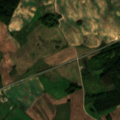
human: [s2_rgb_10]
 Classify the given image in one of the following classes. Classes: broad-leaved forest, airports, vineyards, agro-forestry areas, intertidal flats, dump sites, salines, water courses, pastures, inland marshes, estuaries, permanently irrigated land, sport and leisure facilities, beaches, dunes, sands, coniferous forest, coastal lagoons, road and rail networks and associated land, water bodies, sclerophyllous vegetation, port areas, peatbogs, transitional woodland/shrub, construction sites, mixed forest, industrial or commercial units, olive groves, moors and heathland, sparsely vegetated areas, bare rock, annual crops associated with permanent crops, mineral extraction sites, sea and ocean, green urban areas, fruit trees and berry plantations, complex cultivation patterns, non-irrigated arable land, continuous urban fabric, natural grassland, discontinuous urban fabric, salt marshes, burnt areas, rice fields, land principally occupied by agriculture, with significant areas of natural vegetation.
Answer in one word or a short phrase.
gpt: non-irrigated arable land, land principally occupied by agriculture, with significant areas of natural vegetation, broad-leaved forest